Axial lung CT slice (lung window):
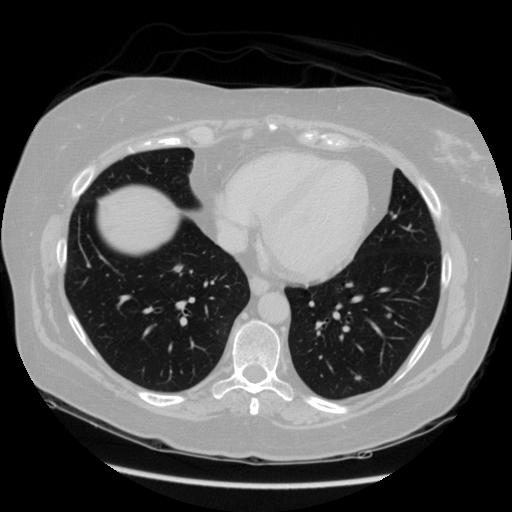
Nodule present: yes
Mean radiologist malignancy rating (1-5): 3.25